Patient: sex F, age 46
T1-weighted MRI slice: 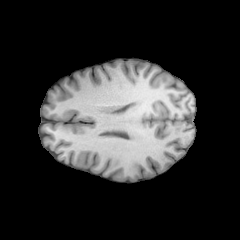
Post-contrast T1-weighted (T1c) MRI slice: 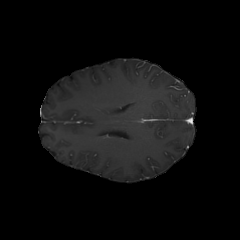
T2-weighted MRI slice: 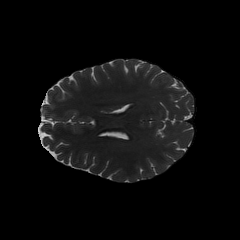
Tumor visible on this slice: no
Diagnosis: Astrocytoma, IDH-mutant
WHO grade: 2